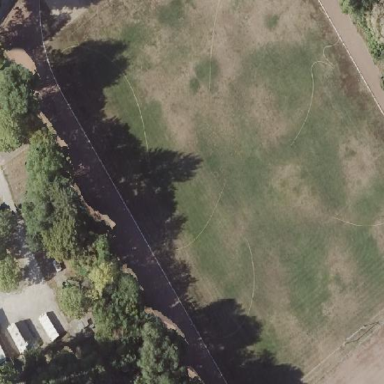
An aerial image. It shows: Soccer pitch with artificial turf designed for leisure and sports activities.